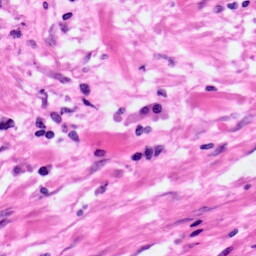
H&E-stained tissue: Pancreatic